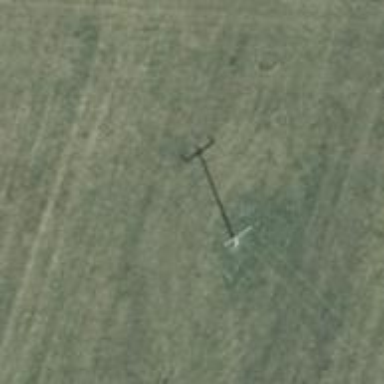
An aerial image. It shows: Power pole.